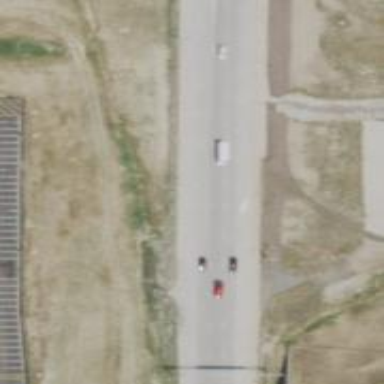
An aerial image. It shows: Motorway.